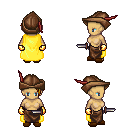
a pixel art fantasy rpg character, female body template, human, tanned skin, yellow cape, robe skirt, blonde long mohawk hairstyle, leather cap, gold gloves, brown slippers, dagger, four views (front, back, left, right), 2x2 character sprite sheet, small pixel art, hard edges, no anti-aliasing